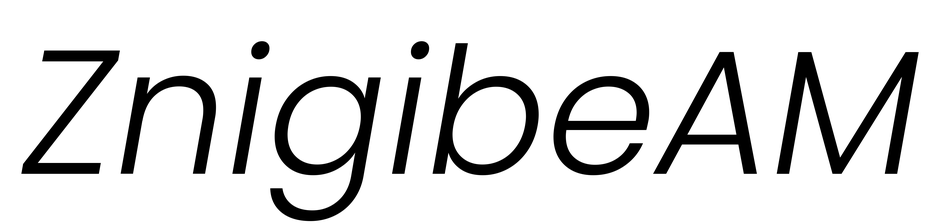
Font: Poppins-LightItalic